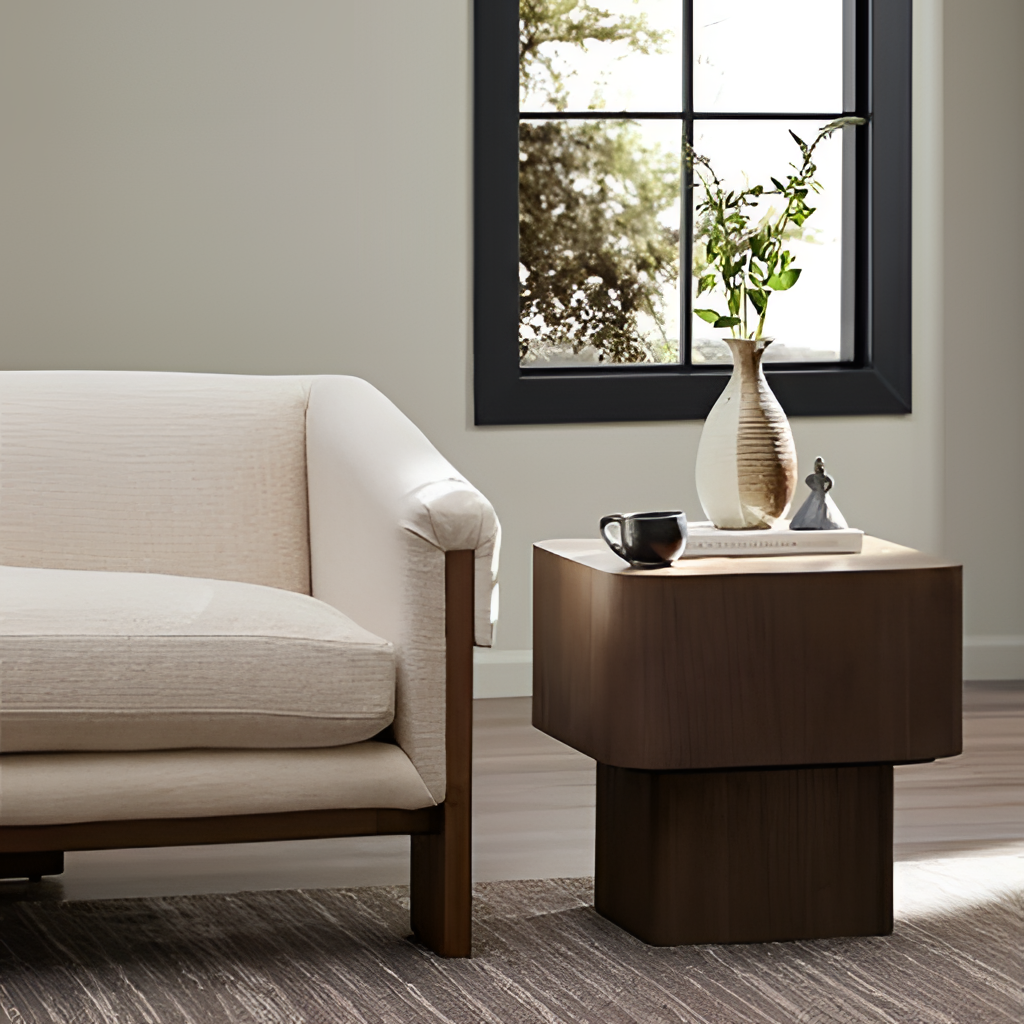
living room, beige fabric sofa, wood flooring, with plank pattern, modern, beige paint wallpaper, with solid pattern